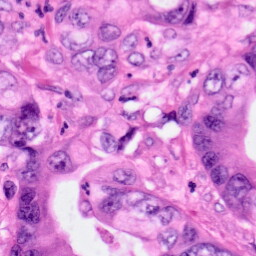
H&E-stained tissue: Pancreatic